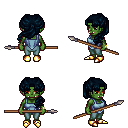
a pixel art fantasy rpg character, female body template, orc, green skin, blue vest, teal pants, raven princess hairstyle, bracelets, gold boots, spear, four views (front, back, left, right), 2x2 character sprite sheet, small pixel art, hard edges, no anti-aliasing